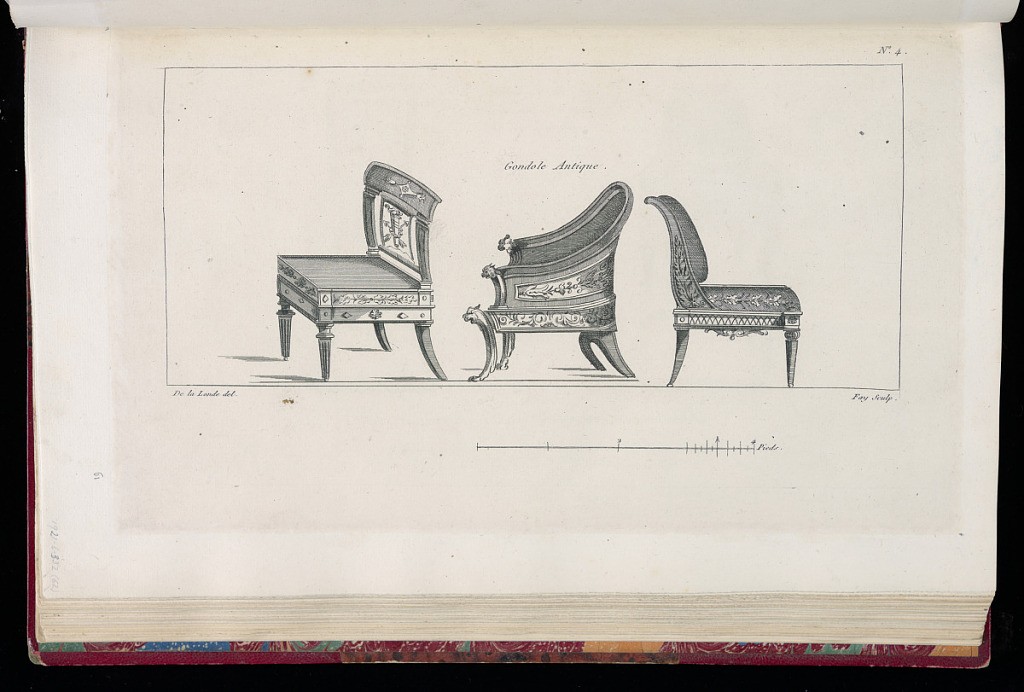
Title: Designs for Chairs
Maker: Richard de Lalonde, French, active 1780–96
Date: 1780-1789
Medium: Etching on off-white laid paper
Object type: Print
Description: Designs for three chairs decorated with ornament motifs including foliage, rosettes, fluting, scrolls, animal heads. The plate is signed and numbered.